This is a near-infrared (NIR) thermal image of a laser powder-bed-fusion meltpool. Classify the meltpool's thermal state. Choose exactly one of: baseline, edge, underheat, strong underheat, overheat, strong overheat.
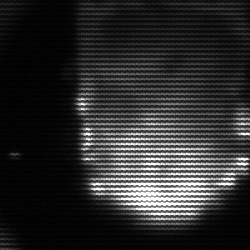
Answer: baseline